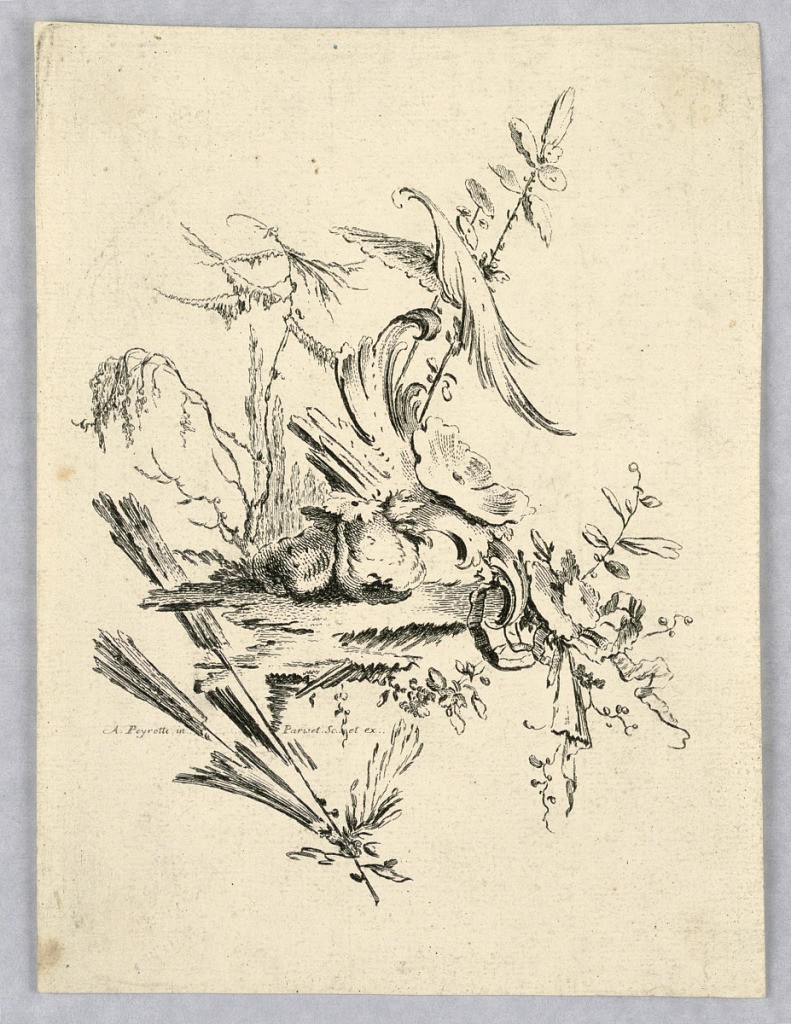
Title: Rocaille Vignette with Gourds and Stump
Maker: Alexis Peyrotte, French, 1699–1769
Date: mid- 18th–late 18th century
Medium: Etching on paper
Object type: Print
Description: Choinserie Rocaille Vignette with Gourds and Stump.